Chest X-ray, AP view. Patient: 53 years old, sex F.
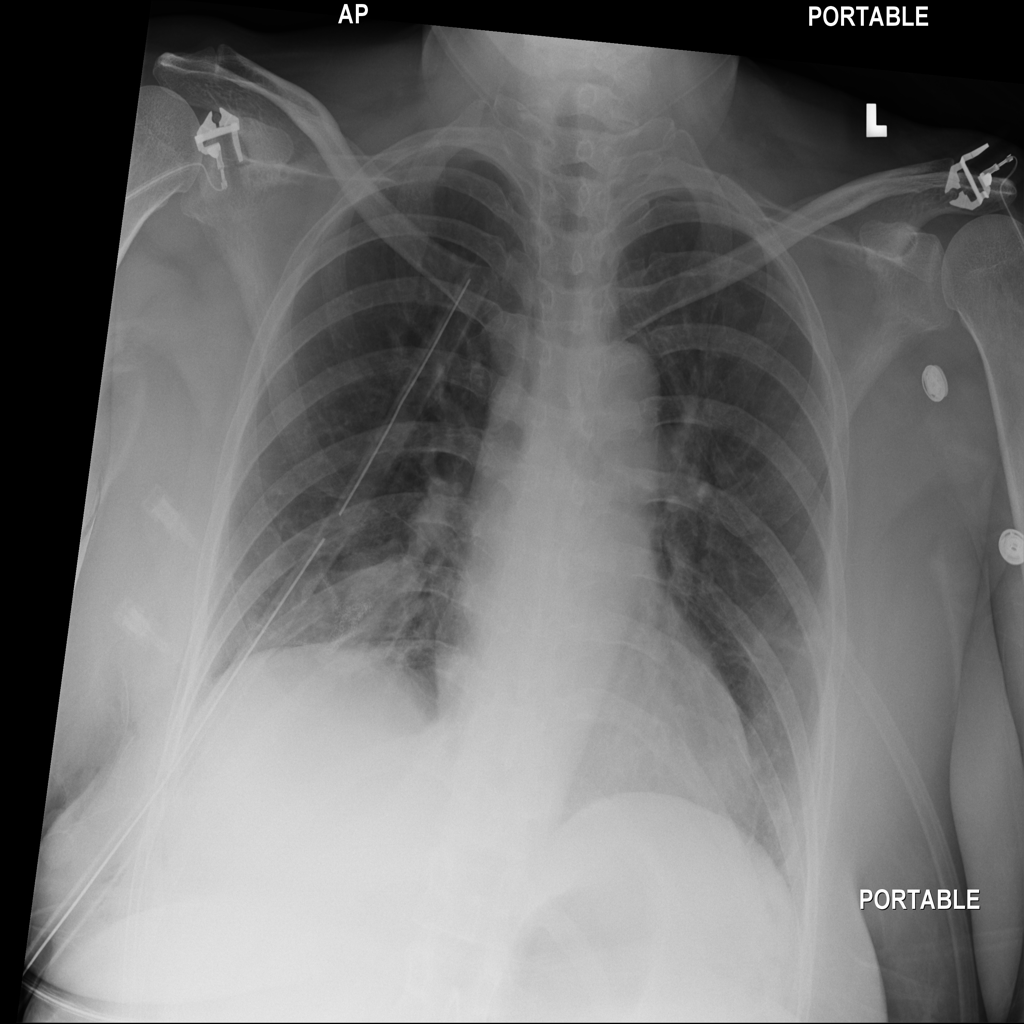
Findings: Infiltration